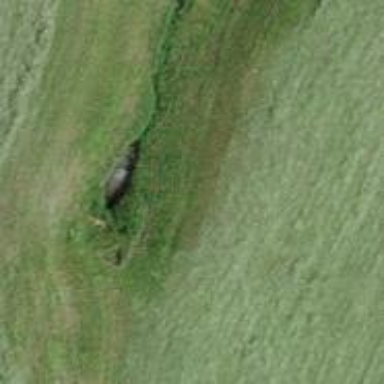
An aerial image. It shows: Culvert tunnel.